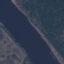
Land use / land cover: River